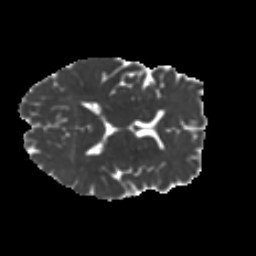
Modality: MD
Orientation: axial
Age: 44
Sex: male
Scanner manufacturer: ge
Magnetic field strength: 3 T
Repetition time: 7.8 s
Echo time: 0.0613 s